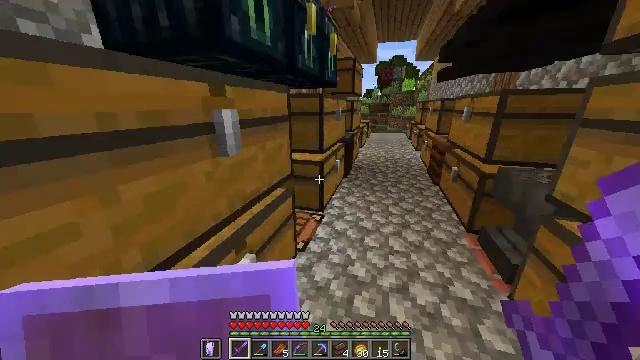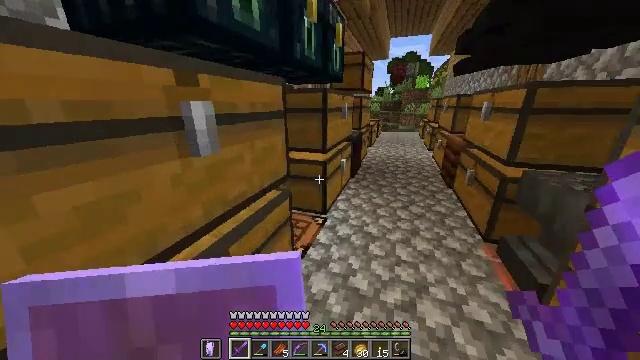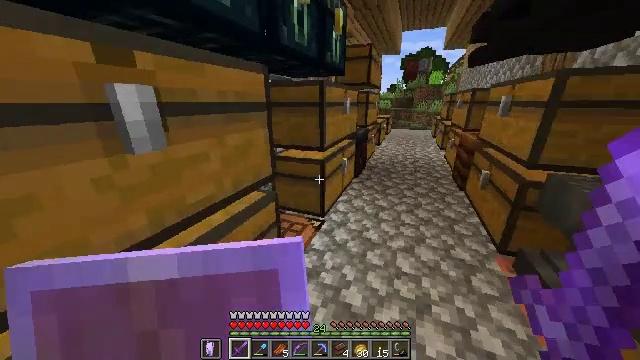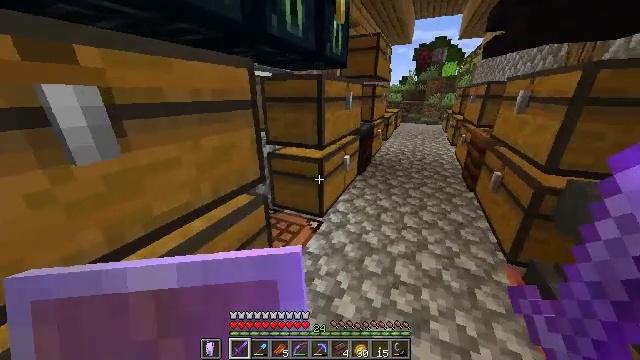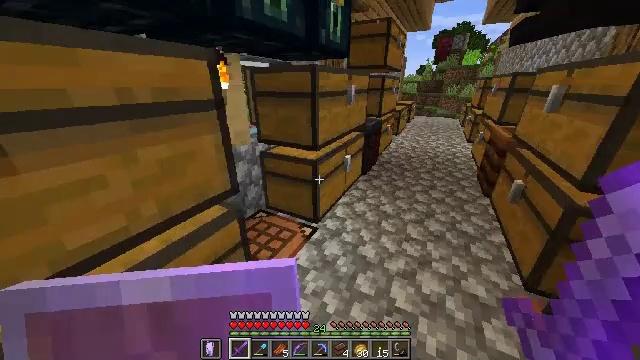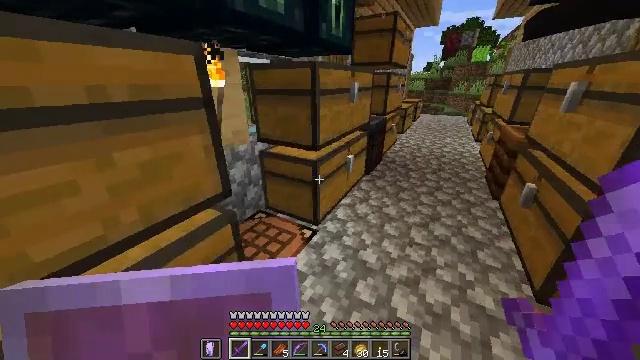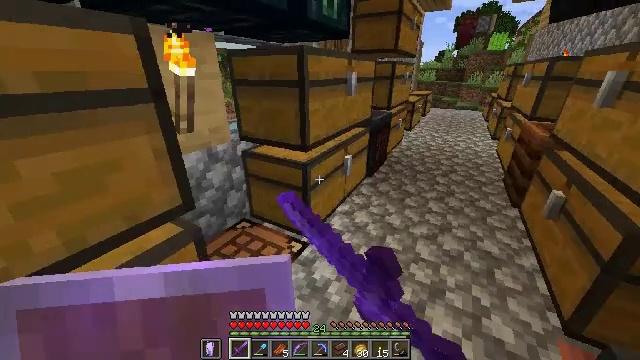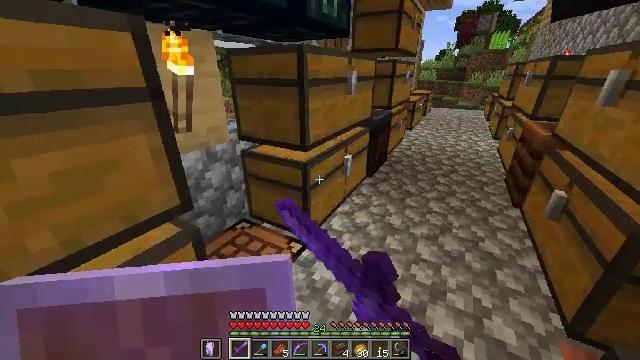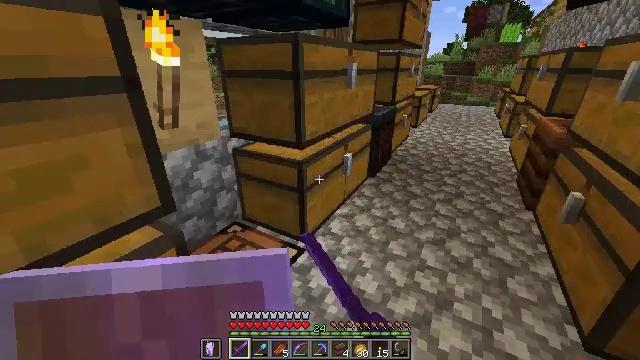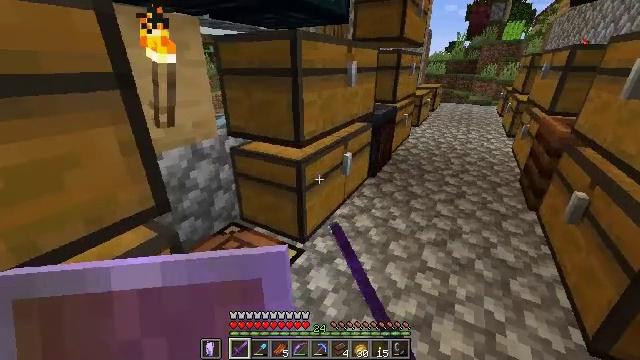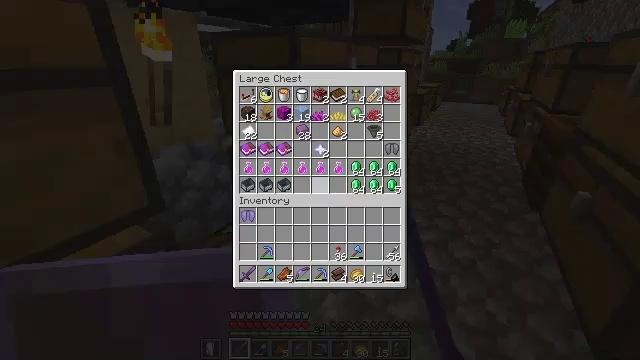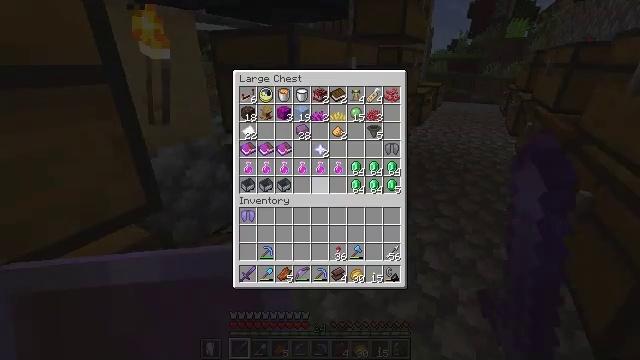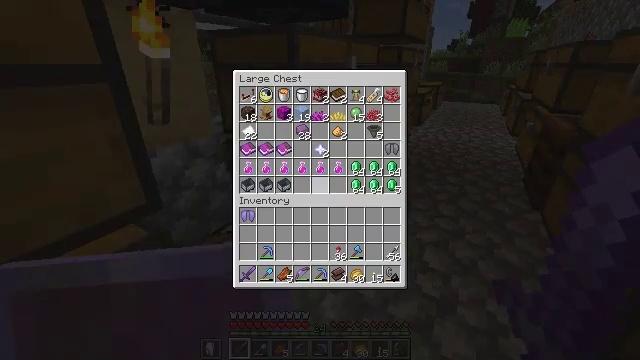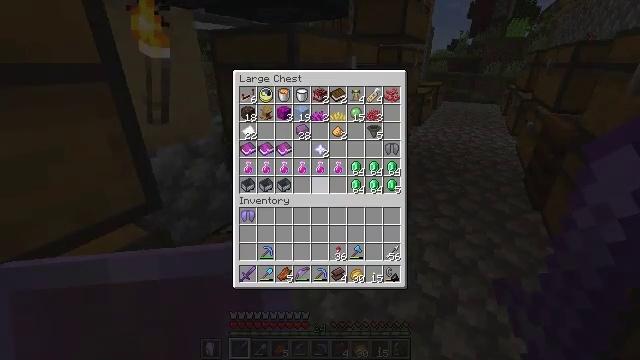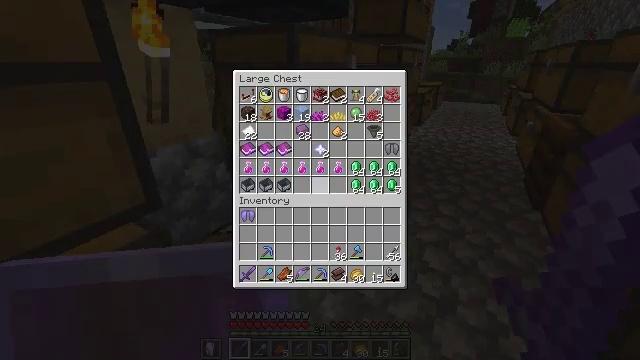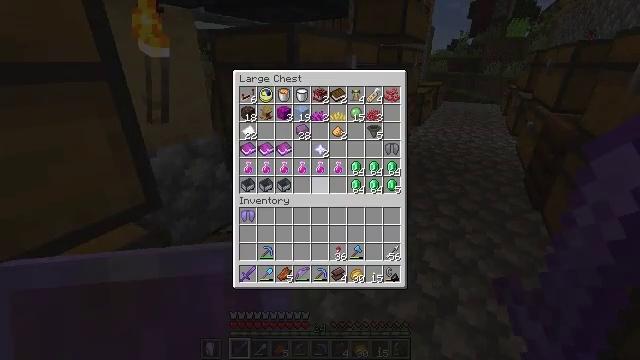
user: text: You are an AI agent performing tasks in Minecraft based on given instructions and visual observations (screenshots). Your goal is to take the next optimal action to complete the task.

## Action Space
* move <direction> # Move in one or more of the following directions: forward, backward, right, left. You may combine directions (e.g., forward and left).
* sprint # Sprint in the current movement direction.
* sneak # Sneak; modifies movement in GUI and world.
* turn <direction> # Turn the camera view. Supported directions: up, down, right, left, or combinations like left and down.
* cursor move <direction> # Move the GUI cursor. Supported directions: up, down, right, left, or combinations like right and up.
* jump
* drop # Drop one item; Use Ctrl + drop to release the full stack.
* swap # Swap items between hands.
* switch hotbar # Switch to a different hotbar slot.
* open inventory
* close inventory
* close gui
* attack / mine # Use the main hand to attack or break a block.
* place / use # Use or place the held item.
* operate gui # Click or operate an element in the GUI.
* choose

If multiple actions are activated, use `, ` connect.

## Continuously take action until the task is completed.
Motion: motion action
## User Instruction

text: Use gold and netherite scraps to craft a netherite ingot.
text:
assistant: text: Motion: move forward and move right, turn left
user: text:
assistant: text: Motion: move forward and move right, turn left
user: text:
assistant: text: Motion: move forward and move right, turn left and down
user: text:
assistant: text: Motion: move forward, turn left and down
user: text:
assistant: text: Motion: turn left, use / place
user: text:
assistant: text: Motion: use / place
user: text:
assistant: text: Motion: use / place
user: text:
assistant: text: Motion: no_op
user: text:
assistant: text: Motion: no_op
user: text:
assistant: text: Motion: no_op
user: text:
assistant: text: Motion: no_op
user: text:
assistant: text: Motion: no_op
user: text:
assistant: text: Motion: no_op
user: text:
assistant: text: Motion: no_op
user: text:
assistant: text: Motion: no_op
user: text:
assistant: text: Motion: no_op
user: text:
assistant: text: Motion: no_op
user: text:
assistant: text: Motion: no_op
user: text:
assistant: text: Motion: no_op
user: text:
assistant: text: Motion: close inventory
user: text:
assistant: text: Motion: turn up, close inventory
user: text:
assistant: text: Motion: turn left and up
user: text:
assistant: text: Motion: turn left and up
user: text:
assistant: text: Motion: no_op
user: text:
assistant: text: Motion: use / place
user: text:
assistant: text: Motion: use / place
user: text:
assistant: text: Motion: use / place
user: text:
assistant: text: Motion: no_op
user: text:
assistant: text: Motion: no_op
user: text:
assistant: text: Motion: open gui